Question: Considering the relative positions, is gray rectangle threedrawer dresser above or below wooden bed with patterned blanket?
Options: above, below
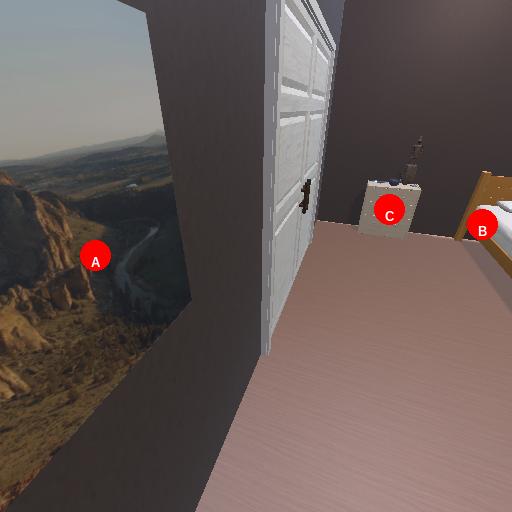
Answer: above